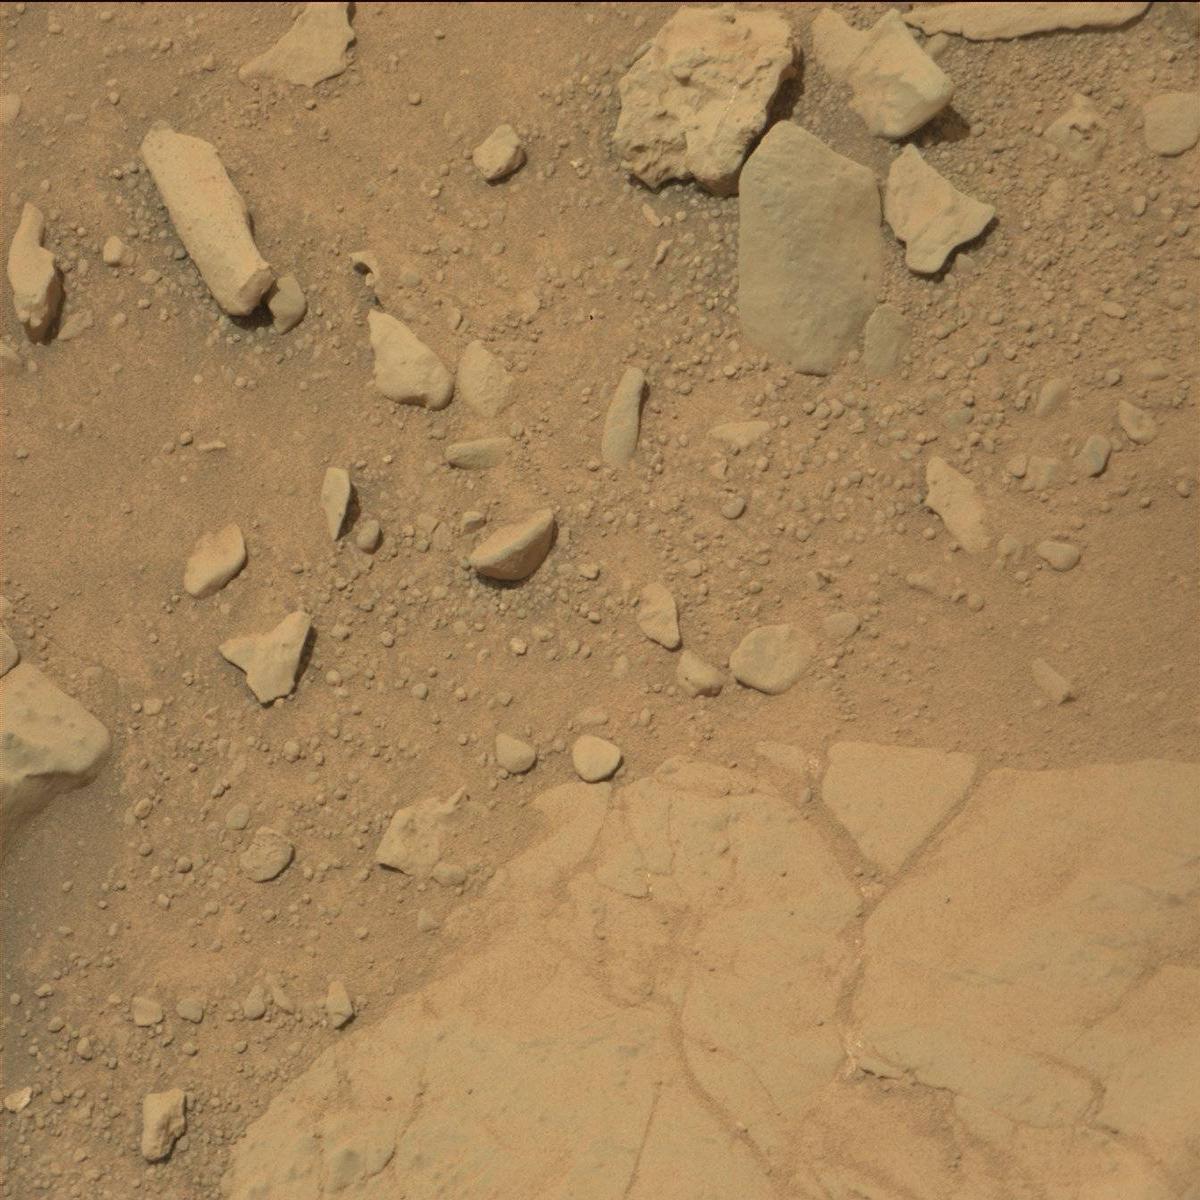
Terrain classes present: Bedrock, Rock, Sand / Soil